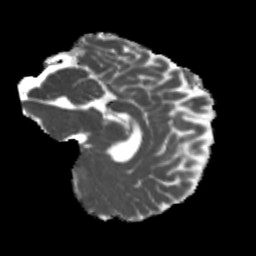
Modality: MD
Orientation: sagittal
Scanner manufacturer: siemens
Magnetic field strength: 3 T
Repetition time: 4 s
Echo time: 0.0594 s